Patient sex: F
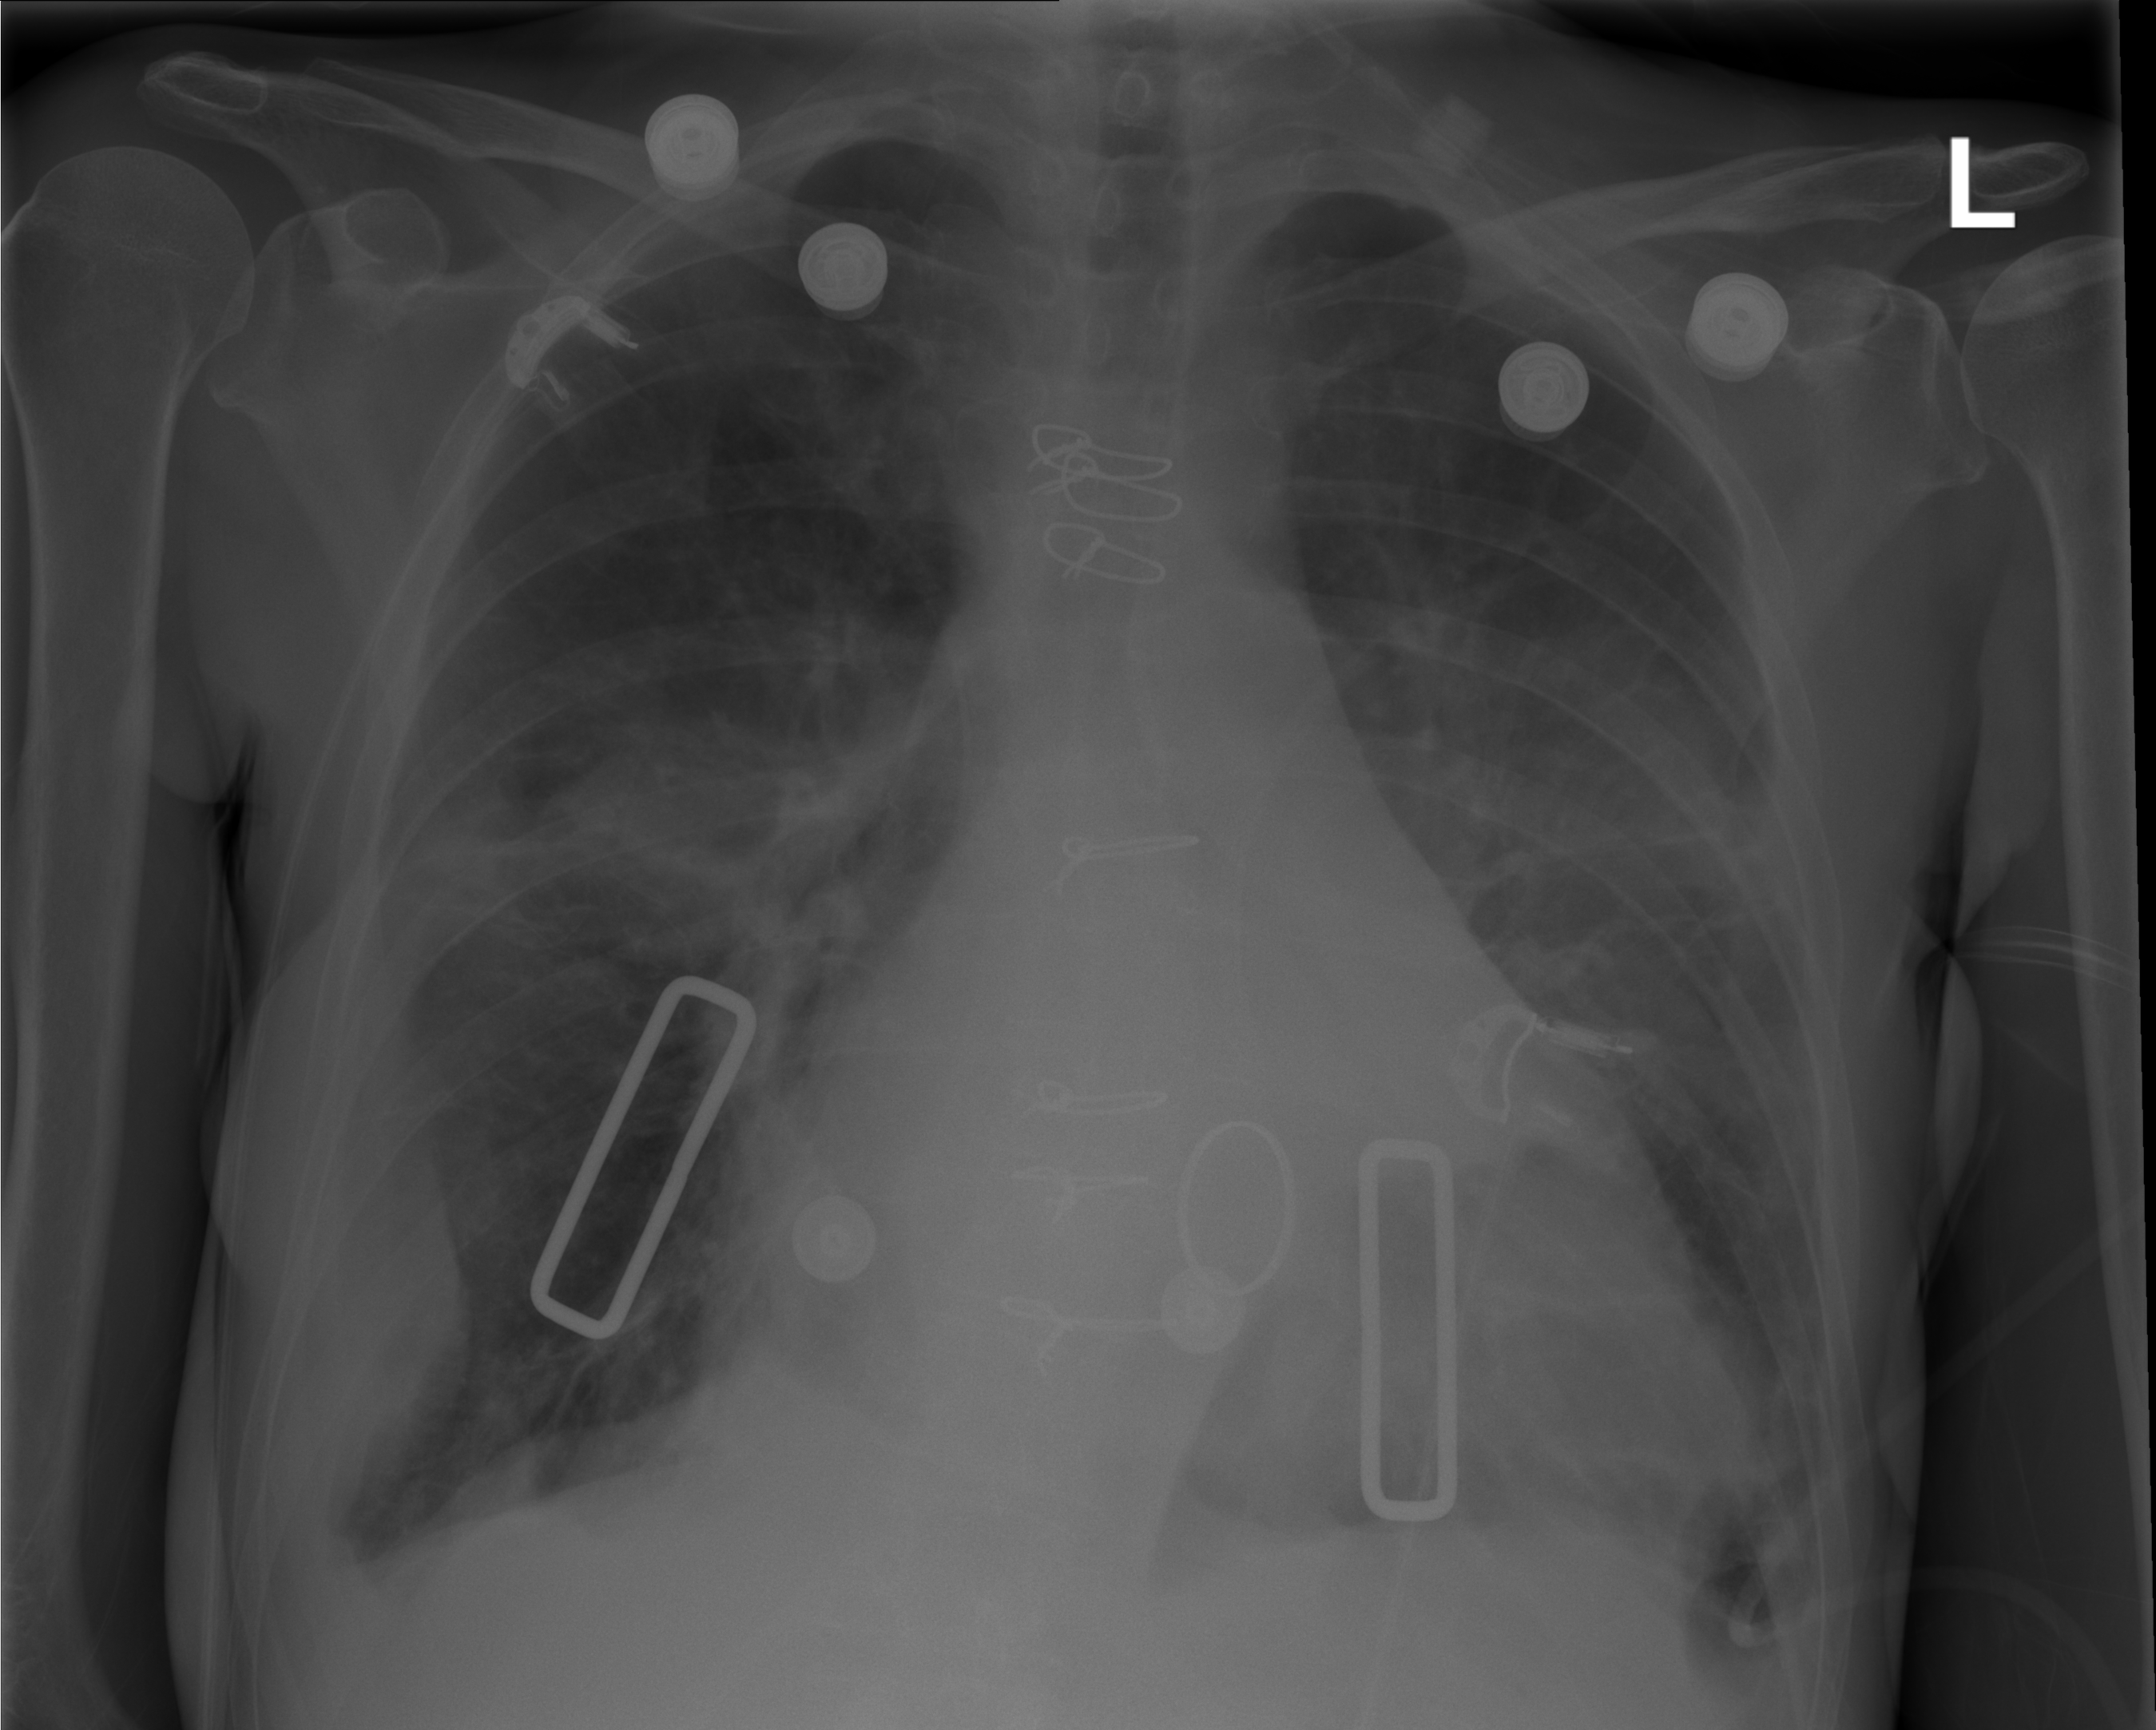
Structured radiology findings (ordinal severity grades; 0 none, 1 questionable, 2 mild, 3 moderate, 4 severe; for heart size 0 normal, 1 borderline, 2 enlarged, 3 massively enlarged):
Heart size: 2
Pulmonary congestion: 0
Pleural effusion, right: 2
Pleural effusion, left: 2
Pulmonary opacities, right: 2
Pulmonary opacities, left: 0
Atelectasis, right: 0
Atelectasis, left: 0